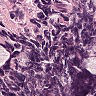
Metastatic tissue present: no